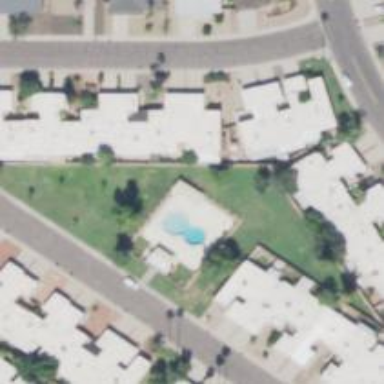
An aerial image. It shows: Swimming pool located in leisure land.